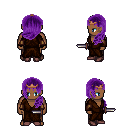
a pixel art fantasy rpg character, male body template, human, dark skin, brown robe, robe skirt, purple left-swept hairstyle, bronze tiara, cloth bracers, maroon shoes, dagger, four views (front, back, left, right), 2x2 character sprite sheet, small pixel art, hard edges, no anti-aliasing